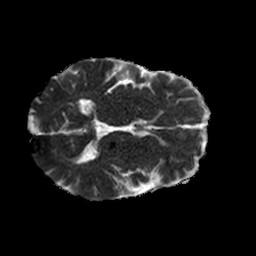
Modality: ADC
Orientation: axial
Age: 48
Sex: male
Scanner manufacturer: philips
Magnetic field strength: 1.5 T
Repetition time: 3.389 s
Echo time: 0.06899 s